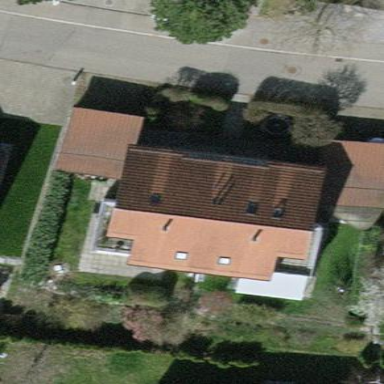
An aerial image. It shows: Terrace building.